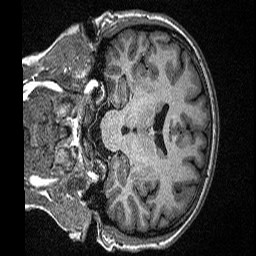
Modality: T1w
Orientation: coronal
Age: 27
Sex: female
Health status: healthy
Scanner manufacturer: siemens
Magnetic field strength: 3 T
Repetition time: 2.3 s
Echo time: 0.00298 s